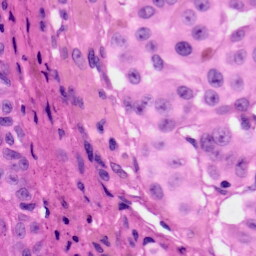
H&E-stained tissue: Skin